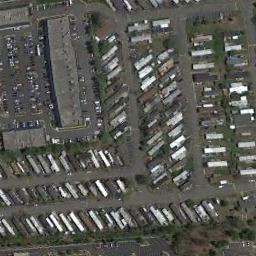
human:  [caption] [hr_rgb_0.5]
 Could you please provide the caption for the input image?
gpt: The mobile home park is on the open place next to the parking lot .

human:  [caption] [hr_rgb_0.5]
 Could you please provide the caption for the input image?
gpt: There are four rows of white mobile homes and a U-shaped path .

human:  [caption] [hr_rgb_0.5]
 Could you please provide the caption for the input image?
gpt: The dense mobile home park has lots of neatly arranged mobile homes and two parking lots and some roads go through the mobile home park .

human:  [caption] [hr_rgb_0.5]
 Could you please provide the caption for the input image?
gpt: There are many buildings in the mobile home park .

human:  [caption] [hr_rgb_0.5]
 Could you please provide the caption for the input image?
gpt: There are many buildings and a parking lot in the mobile home park .